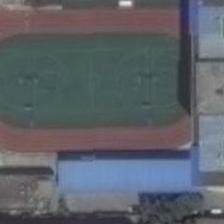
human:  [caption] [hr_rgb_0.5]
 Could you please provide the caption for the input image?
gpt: several large buildings and several green trees are near a playground .

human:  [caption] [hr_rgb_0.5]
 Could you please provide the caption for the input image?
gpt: the tall buildings cast a large shadow on the pitch .

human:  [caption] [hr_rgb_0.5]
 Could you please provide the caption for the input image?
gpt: a playground is semisurrounded by several buildings .

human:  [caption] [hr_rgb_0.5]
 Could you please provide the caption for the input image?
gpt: a playground is next to a large building .

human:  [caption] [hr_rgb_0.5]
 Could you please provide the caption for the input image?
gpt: a playground is semisurrounded by several buildings .